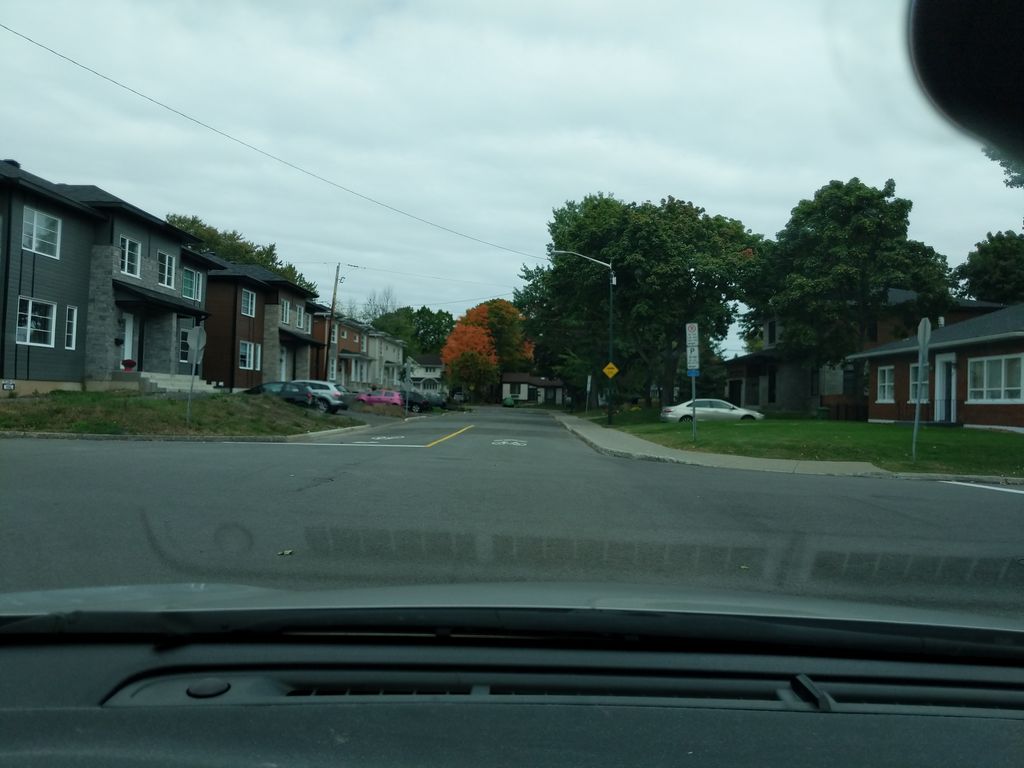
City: quebec_city